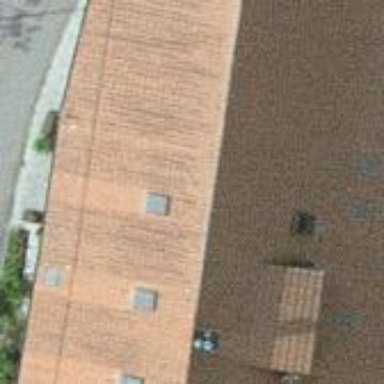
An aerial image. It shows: Residential building.